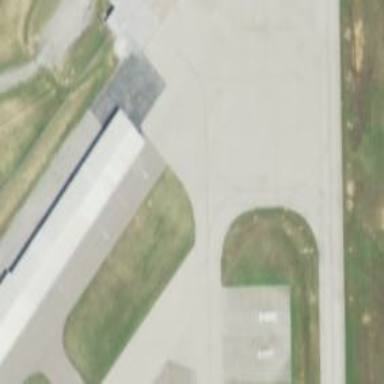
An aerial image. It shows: View of taxiway at the airport.